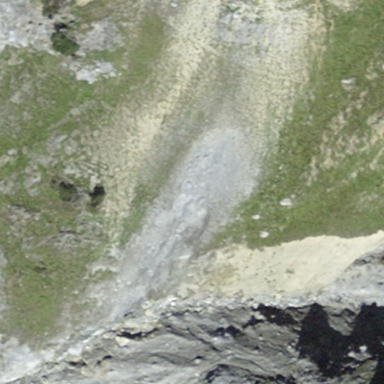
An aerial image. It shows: Scree landscape.